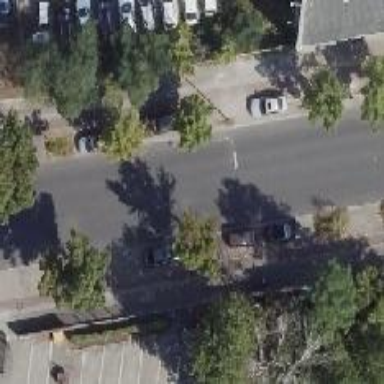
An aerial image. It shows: Broadleaved deciduous tree in parking area.